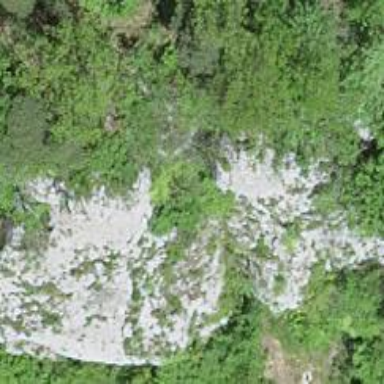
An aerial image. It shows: Natural cliff.